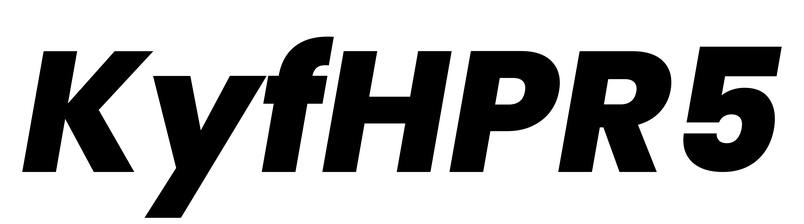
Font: Poppins-ExtraBoldItalic